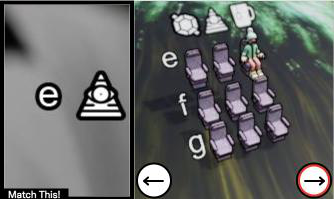
Task: seats
Answer: no